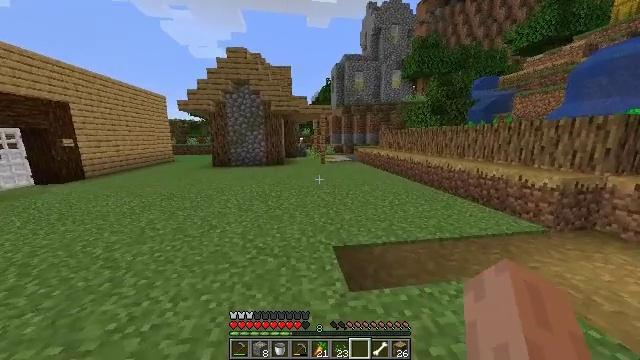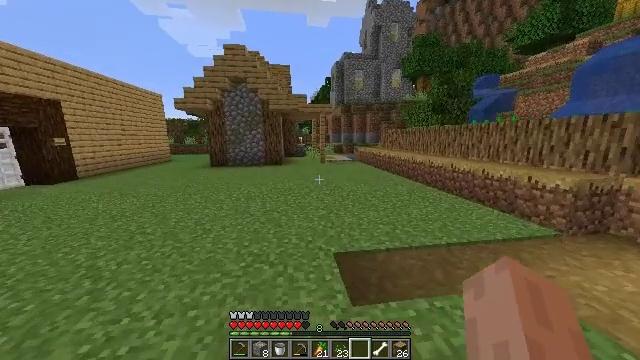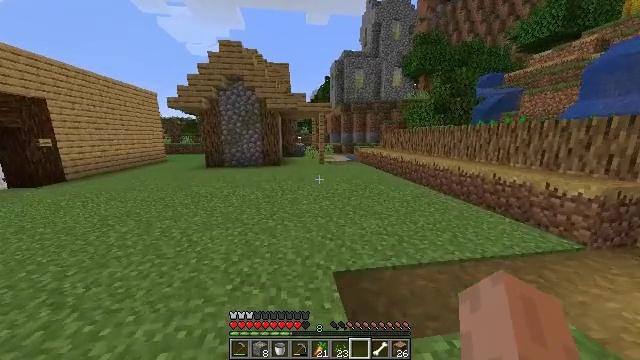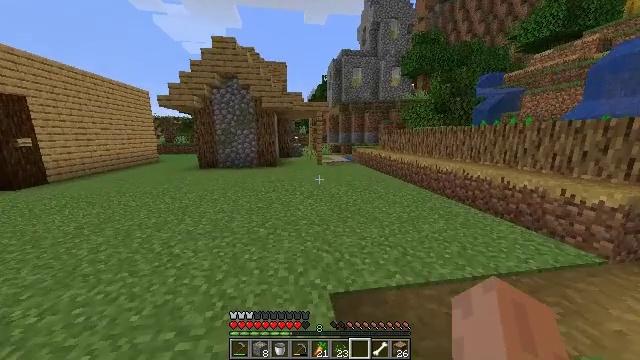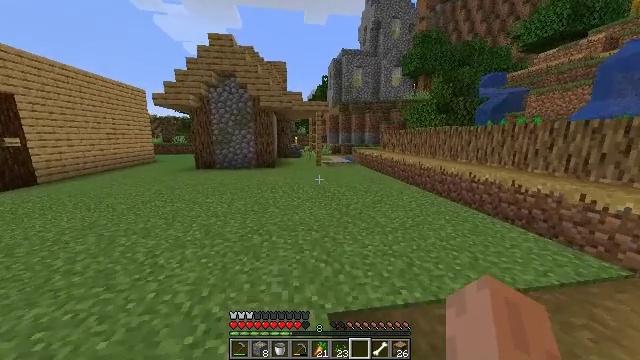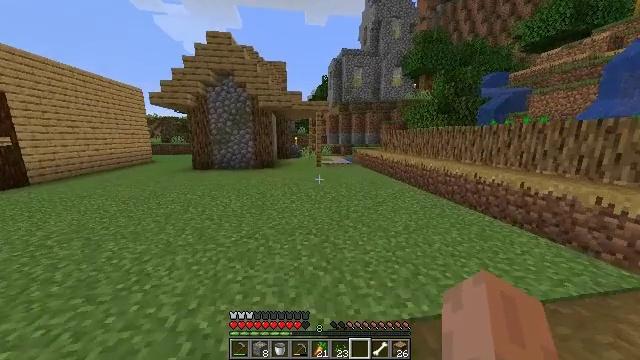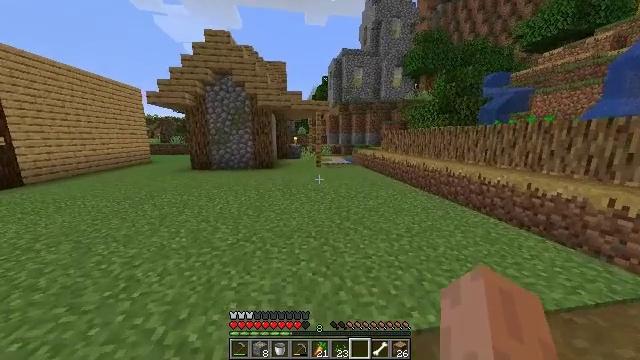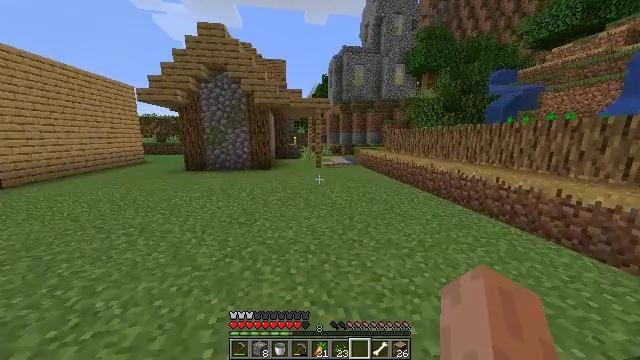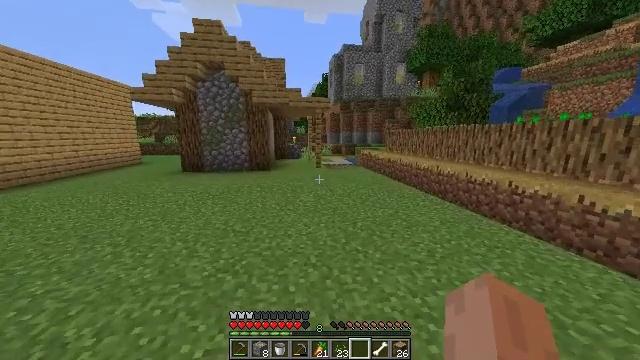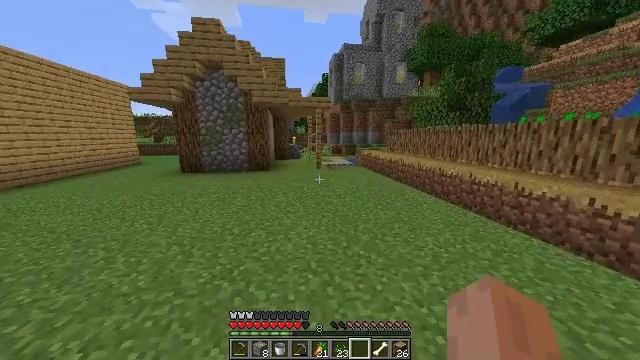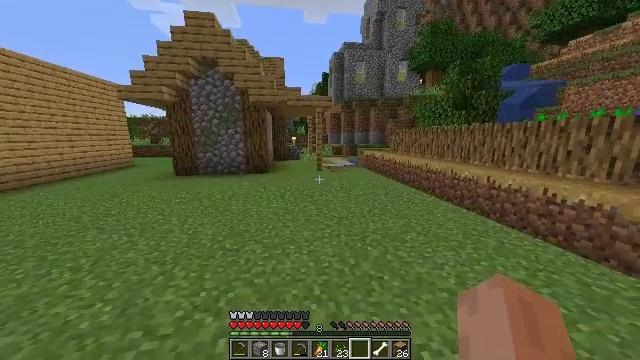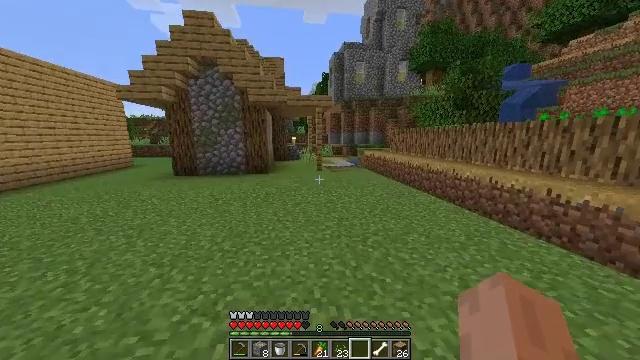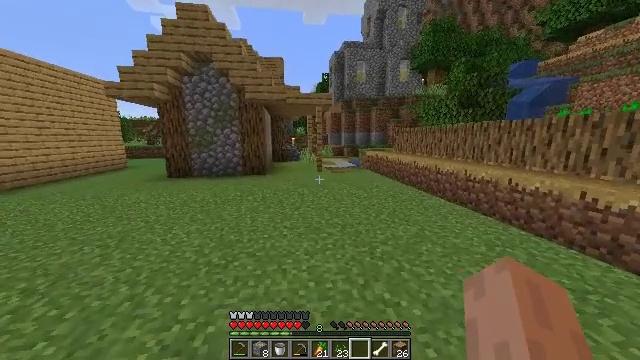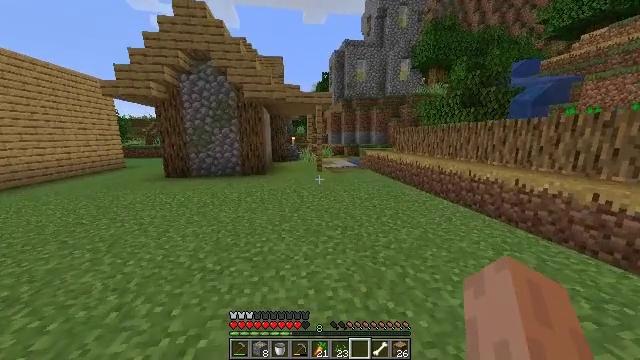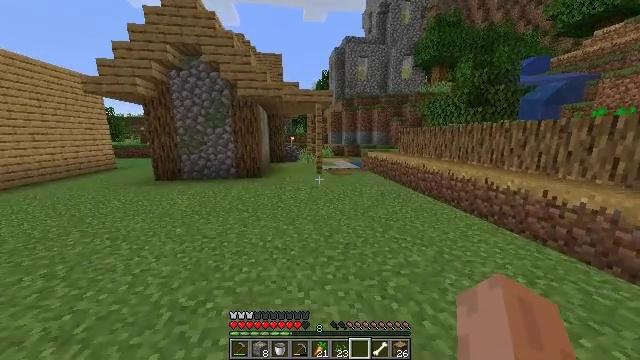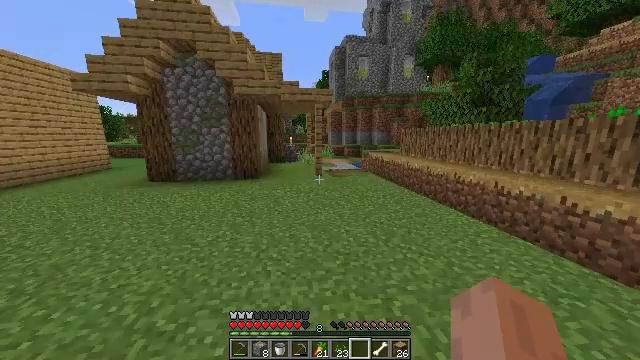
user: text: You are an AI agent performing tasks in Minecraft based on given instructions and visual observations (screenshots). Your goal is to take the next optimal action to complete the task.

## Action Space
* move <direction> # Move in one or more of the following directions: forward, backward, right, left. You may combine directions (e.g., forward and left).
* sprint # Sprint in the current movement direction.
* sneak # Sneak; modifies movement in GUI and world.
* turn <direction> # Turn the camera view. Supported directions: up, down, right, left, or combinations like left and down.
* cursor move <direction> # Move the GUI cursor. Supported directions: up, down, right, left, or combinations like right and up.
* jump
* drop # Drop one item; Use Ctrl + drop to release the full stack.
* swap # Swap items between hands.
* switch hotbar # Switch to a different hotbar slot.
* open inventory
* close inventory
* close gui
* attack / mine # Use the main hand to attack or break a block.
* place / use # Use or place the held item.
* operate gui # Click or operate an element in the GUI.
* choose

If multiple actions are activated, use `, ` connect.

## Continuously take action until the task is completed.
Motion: motion action
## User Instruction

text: Mine the bookshelf to gather resources.
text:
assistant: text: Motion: move forward, sprint
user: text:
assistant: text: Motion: move forward, sprint
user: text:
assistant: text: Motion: move forward, sprint
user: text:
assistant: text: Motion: move forward, sprint
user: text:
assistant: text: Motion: move forward, sprint
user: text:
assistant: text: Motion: move forward, sprint
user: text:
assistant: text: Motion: move forward, sprint
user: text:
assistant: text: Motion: move forward, sprint
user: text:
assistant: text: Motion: move forward, sprint
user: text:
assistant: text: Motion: move forward, sprint
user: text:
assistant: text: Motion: move forward, sprint
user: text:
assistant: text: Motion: move forward, sprint
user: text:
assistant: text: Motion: move forward, sprint
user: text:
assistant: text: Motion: move forward, sprint
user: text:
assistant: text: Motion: move forward, sprint
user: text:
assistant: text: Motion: move forward, sprint
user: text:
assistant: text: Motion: move forward, sprint
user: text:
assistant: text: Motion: move forward, sprint
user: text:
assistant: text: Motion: move forward, sprint
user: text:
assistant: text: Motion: move forward, sprint
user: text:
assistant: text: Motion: move forward, sprint
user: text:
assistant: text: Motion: move forward, sprint
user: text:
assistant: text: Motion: move forward, sprint
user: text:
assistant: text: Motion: move forward, sprint
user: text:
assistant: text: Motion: move forward, sprint
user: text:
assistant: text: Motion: move forward, sprint
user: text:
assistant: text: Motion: move forward, sprint, turn left
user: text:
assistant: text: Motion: move forward, sprint, turn left
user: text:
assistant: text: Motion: move forward, sprint, turn left
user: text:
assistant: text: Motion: move forward, sprint, turn left